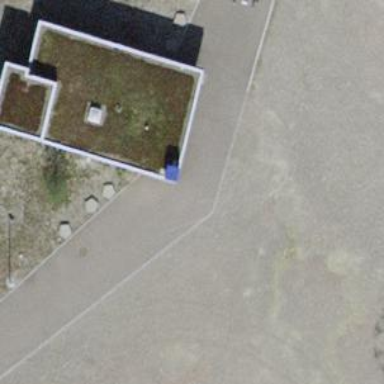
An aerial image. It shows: Building with toilets available.